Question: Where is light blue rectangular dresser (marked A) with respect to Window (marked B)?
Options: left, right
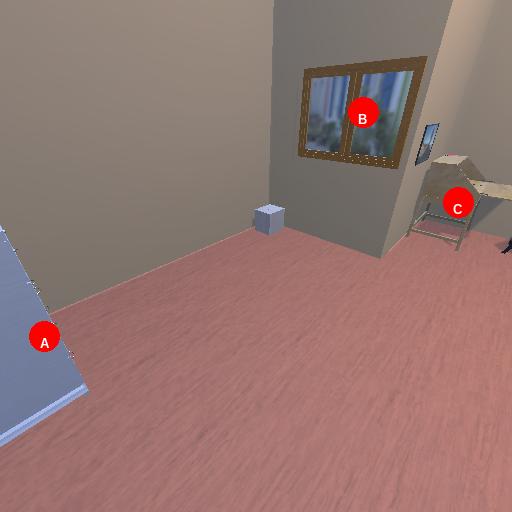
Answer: left